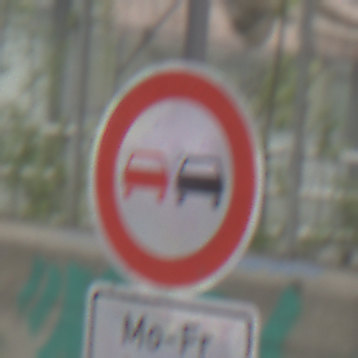
Verkehrszeichen: Ueberholverbot
Zusatzzeichen unten: ZeitangabenMitBeschraenkungAufWochentage2
Umgebung: Roofed, Special
Tageszeit: Midday
Wetter: Overcast
Licht: Natural
Jahreszeit: NotSpecified
Kontrast: LowContrast